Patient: sex F, age 74
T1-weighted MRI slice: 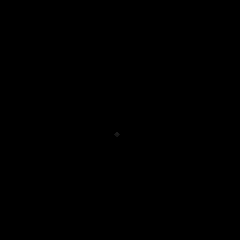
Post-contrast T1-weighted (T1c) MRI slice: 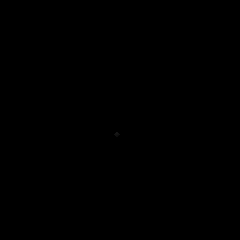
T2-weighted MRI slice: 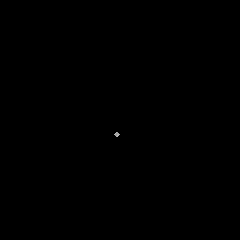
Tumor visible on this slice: no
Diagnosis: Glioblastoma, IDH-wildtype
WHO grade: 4